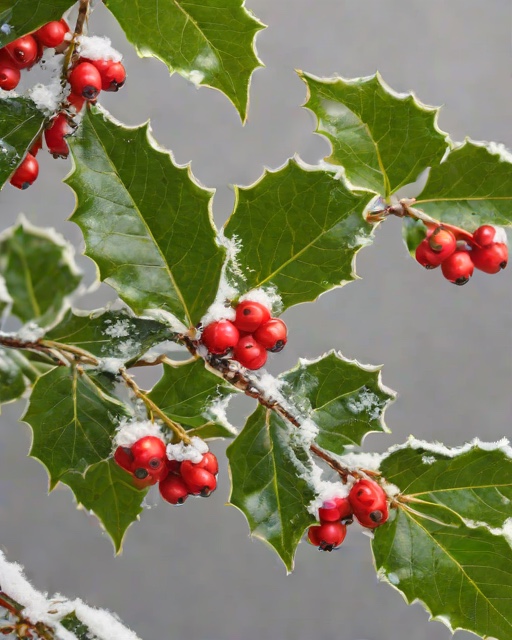
Category: Holiday